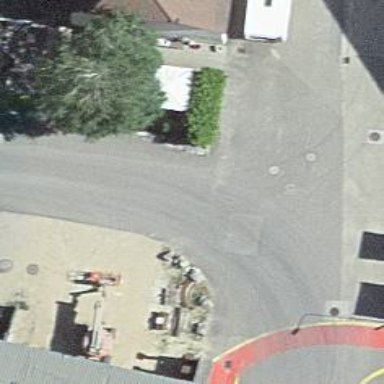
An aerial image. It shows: Paved alley for service vehicles.